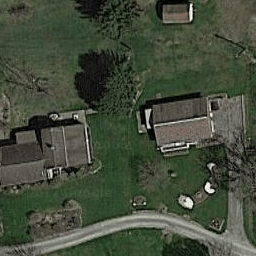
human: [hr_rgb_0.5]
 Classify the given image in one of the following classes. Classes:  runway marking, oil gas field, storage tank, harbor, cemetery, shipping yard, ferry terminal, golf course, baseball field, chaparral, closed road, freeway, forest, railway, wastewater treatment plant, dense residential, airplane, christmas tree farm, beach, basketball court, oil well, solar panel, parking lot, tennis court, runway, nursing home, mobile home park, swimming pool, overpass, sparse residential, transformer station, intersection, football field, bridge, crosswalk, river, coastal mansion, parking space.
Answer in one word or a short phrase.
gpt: sparse residential